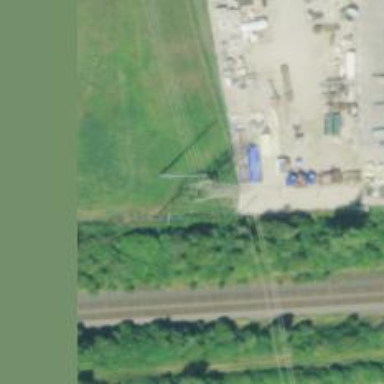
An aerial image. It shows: Lattice structure tower used for power distribution.